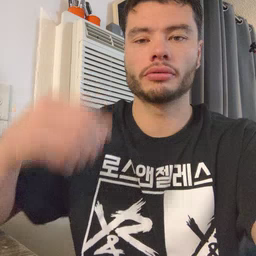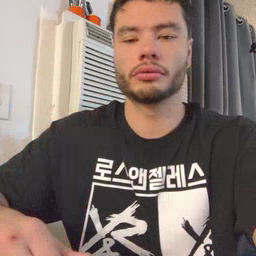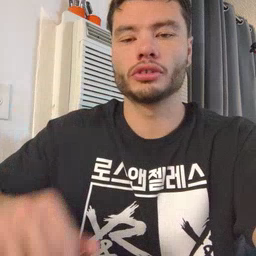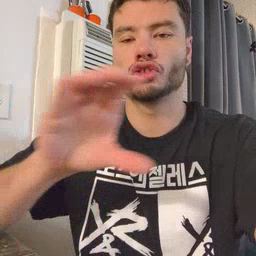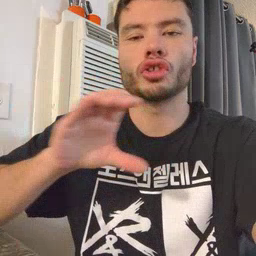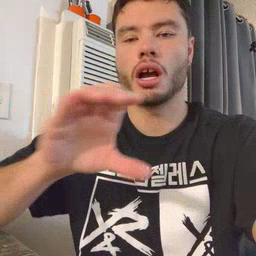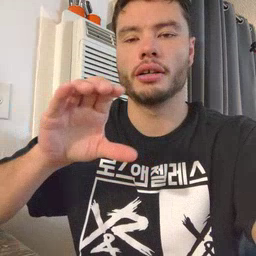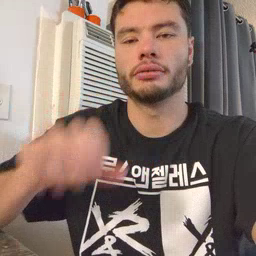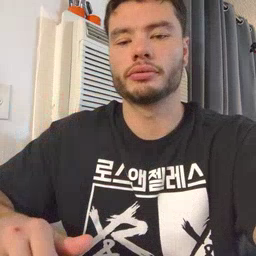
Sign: chocolate